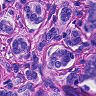
Metastatic tissue present: yes